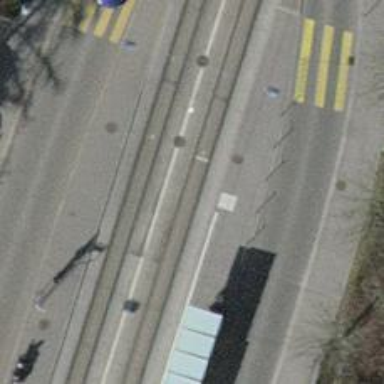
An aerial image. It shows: Tram stop with public transport stop position for trams.